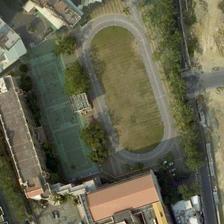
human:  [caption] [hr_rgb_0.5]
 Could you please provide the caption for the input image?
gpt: a playground is semi-surrounded by many buildings .

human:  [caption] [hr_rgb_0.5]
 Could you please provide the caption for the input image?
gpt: some buildings and a road are around a playground .

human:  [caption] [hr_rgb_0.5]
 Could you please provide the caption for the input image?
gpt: a playground is surrounded by buildings and a road with green plants next to it .

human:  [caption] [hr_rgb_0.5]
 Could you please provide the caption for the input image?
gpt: next to the l-shaped building, we can see a worn football field and a few tennis courts .

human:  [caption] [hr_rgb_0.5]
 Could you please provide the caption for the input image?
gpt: a playground is surrounded by buildings and a road with green plants next to it .